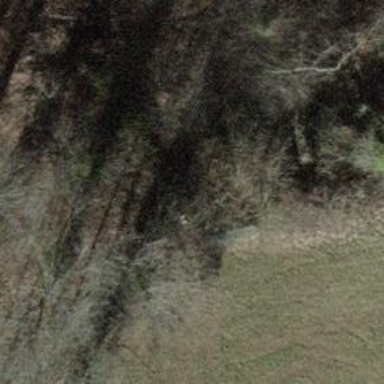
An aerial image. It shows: Brown bench in the vicinity.